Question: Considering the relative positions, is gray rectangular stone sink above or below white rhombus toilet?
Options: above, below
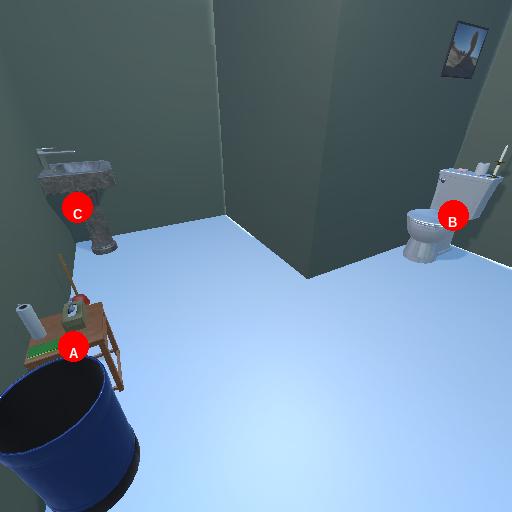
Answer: above